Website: apple-inc
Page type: payment
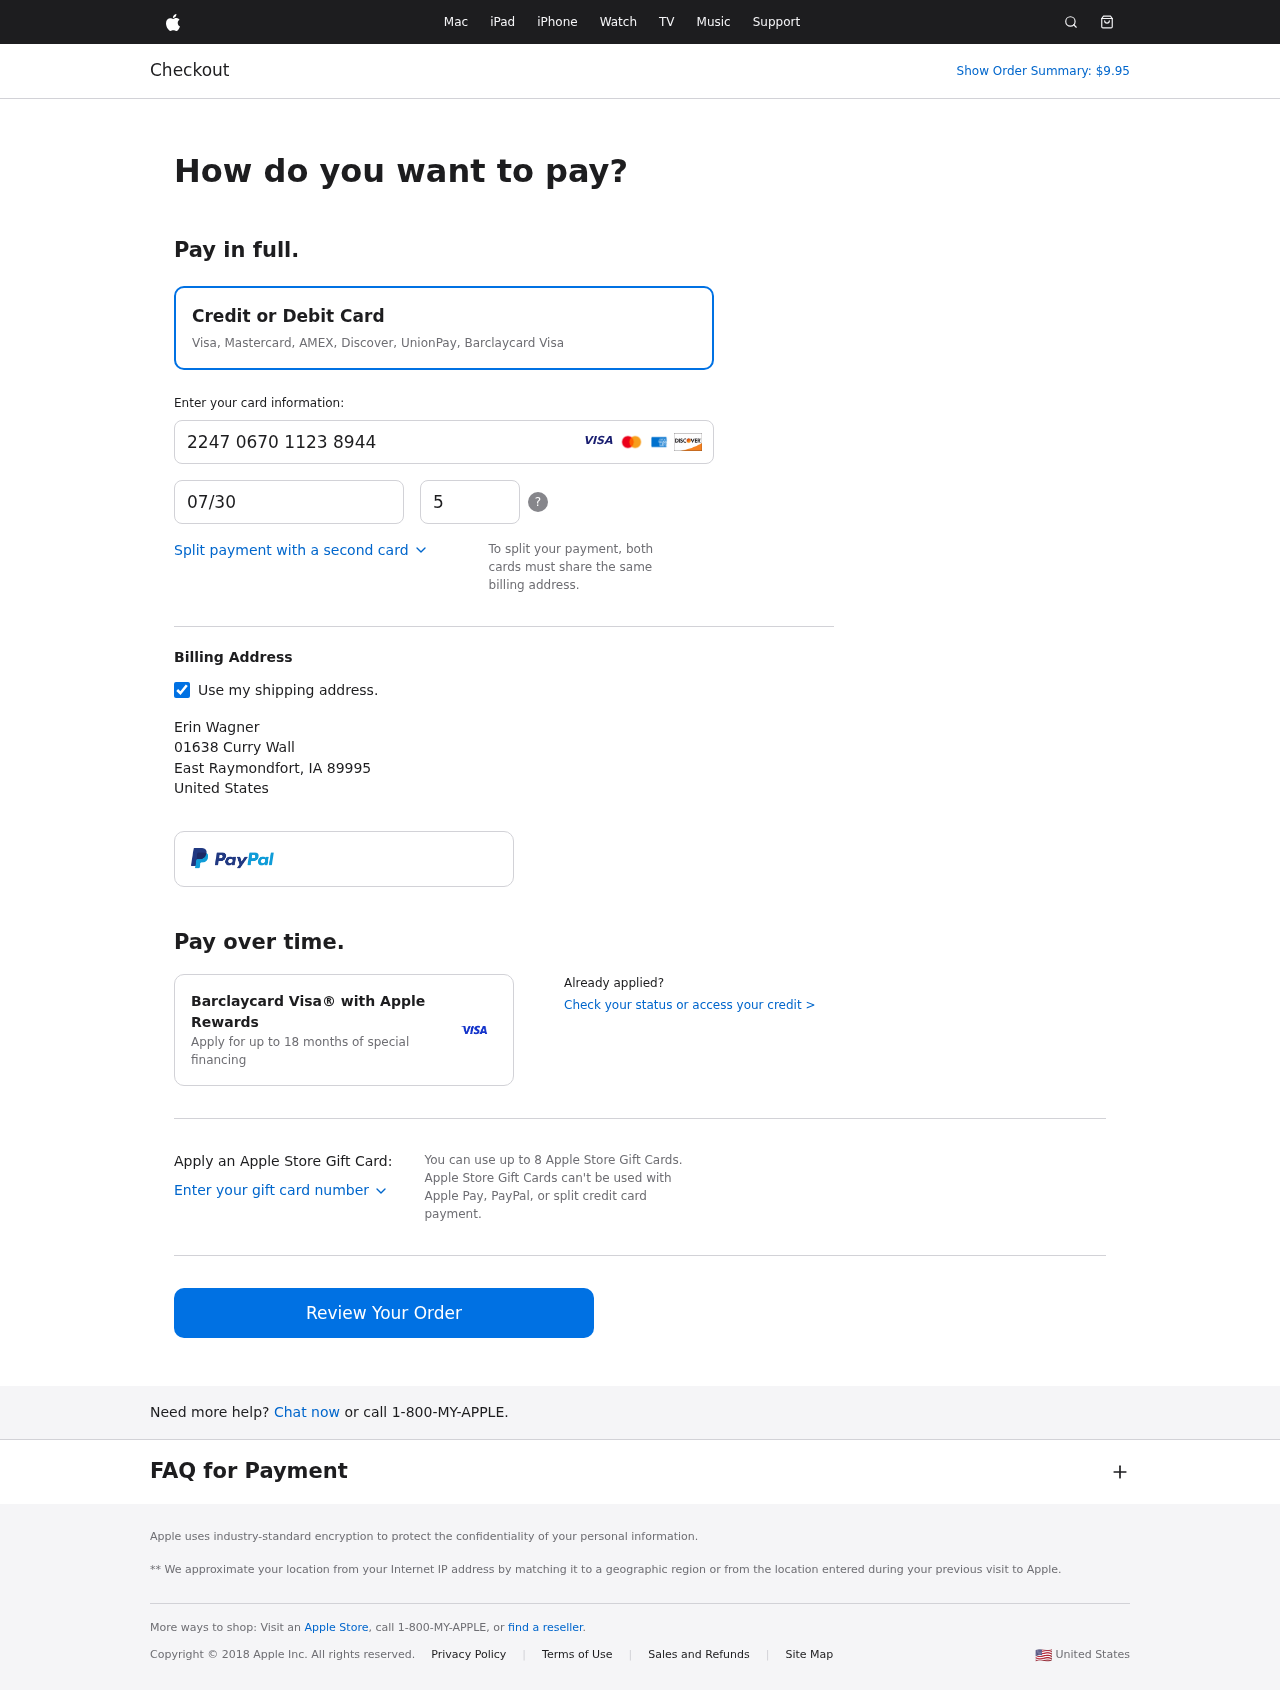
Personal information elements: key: PII_CARD_CVV
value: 574
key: PII_CARD_EXPIRY
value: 07/30
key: PII_CARD_NUMBER
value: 2247 0670 1123 8944
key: PII_CITY
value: East Raymondfort
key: PII_COUNTRY
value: United States
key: PII_FULLNAME
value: Erin Wagner
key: PII_POSTCODE
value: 89995
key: PII_STATE_ABBR
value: IA
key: PII_STREET
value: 01638 Curry Wall
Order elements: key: ORDER_TOTAL
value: Show Order Summary: $9.95